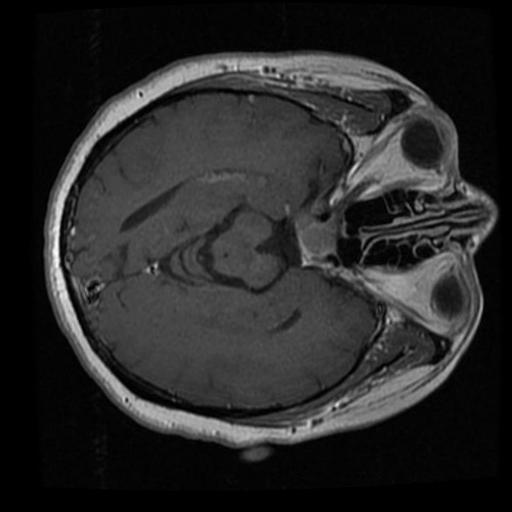
Label: brain_tumor